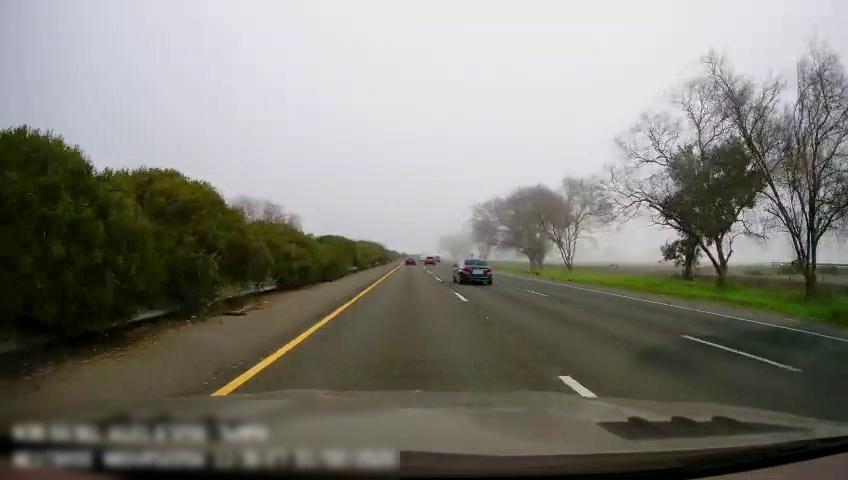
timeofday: Day
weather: Sunny
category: Drivable Space
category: Vehicles | Car
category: Vehicles | Car
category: Vehicles | SUV
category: Lanes | Current Lane
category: Lanes | Current Lane
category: Lanes | Alternate Lane
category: Lanes | Alternate Lane